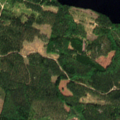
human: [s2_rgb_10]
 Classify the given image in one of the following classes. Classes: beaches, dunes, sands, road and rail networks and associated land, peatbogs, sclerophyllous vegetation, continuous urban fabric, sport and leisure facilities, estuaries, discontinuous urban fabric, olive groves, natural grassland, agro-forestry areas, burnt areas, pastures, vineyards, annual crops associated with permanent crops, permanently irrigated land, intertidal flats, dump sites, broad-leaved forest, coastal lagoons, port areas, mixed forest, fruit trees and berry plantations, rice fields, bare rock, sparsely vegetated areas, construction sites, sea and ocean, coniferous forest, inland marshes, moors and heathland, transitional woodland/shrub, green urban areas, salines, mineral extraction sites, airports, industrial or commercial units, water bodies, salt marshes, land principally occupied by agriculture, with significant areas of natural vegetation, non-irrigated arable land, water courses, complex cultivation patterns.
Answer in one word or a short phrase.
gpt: coniferous forest, mixed forest, water bodies